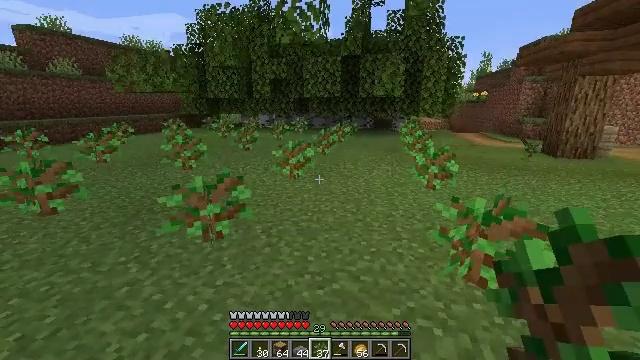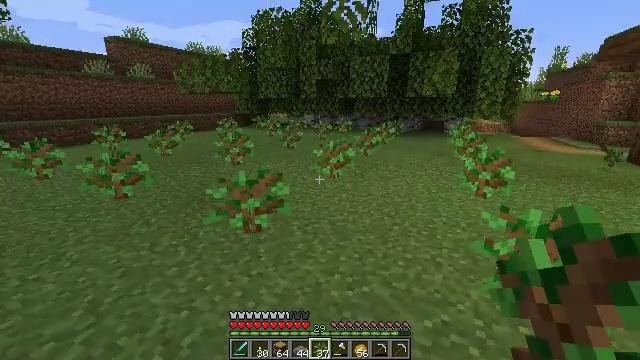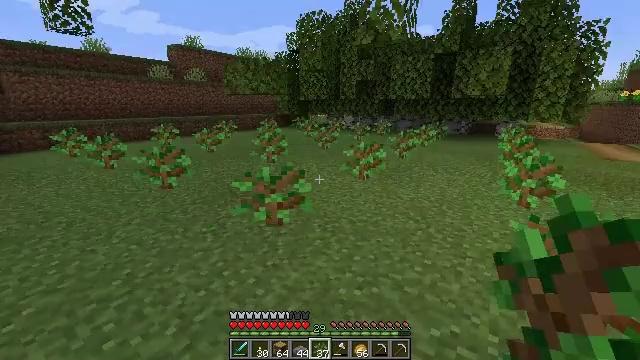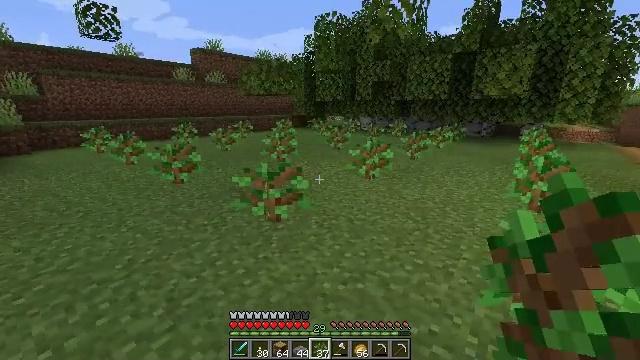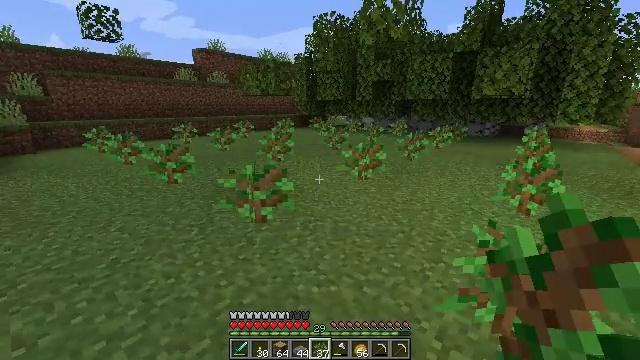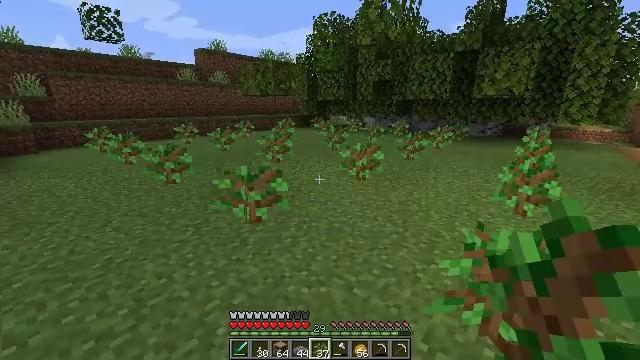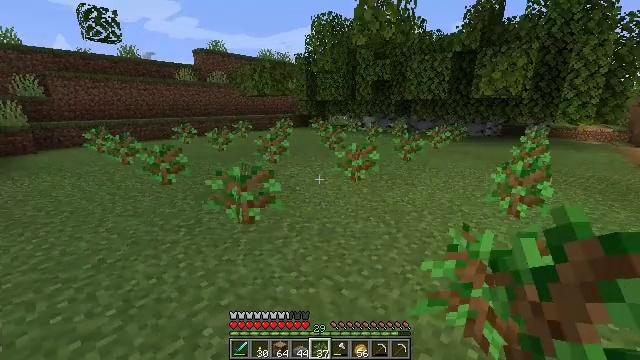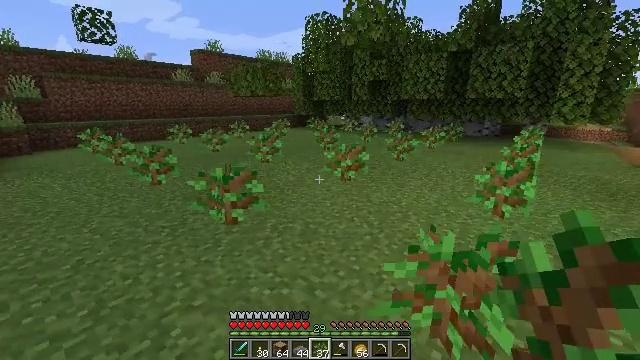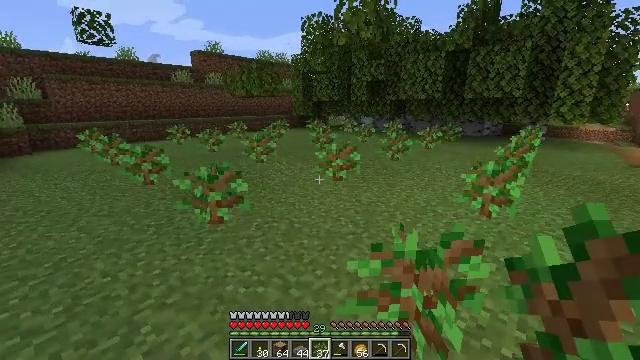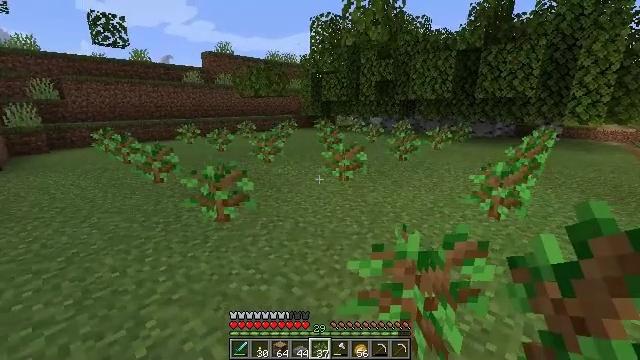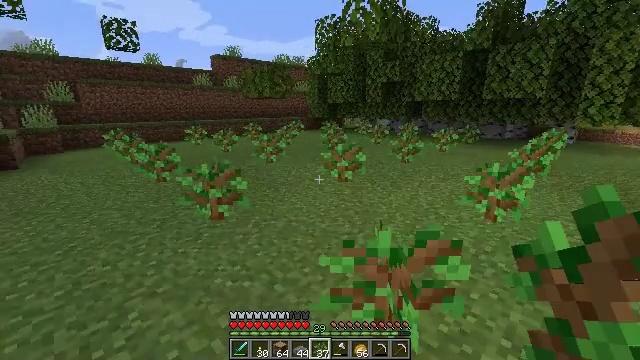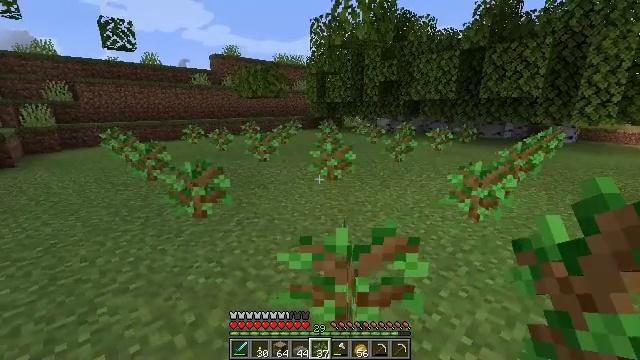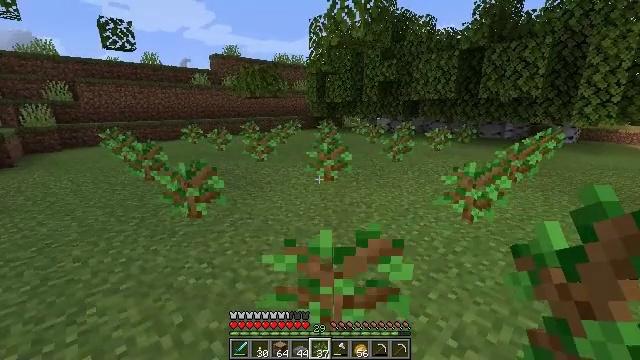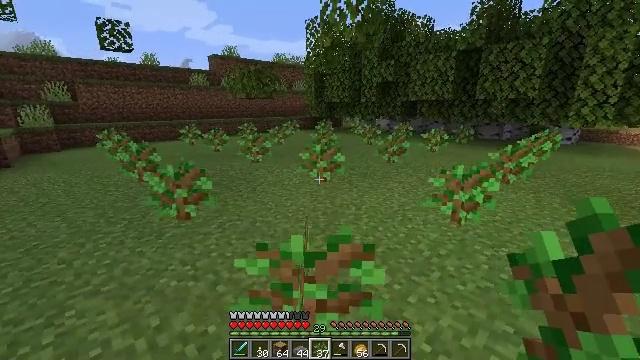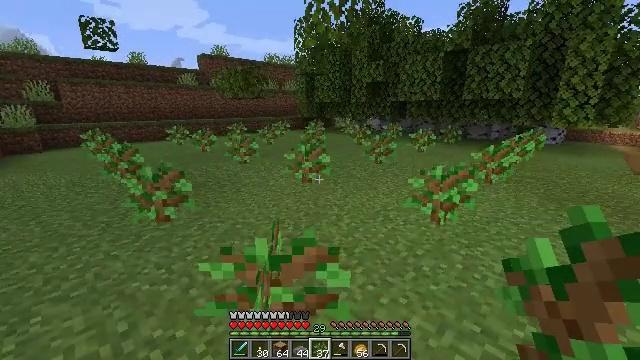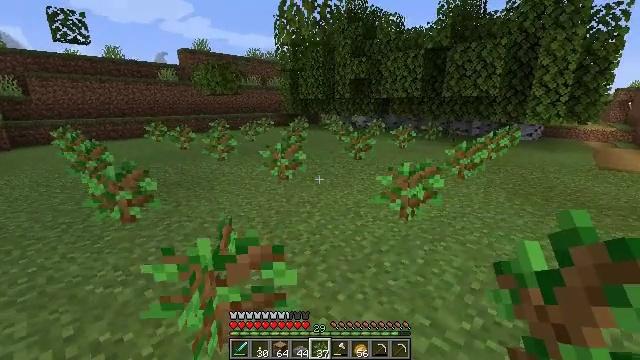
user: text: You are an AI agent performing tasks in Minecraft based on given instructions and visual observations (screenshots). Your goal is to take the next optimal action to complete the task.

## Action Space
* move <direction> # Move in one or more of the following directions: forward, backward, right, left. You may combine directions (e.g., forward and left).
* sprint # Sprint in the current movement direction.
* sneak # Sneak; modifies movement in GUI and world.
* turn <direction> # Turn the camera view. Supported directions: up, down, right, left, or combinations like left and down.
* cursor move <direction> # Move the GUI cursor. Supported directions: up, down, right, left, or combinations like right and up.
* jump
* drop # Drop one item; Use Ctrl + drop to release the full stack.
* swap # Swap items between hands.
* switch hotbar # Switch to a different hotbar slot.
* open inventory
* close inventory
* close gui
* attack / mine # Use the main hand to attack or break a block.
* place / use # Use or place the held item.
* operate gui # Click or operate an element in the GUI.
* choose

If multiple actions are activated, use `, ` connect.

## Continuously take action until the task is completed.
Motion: motion action
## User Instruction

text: Mine the birch log from the tree.
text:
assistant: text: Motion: move right, turn left
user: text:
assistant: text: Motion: move right, turn left
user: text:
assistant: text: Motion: move right, turn left
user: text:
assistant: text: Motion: move right, turn left
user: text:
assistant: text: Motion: move right
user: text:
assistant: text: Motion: move right
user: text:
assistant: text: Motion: move right
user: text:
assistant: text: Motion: move right
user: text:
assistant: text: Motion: move right, turn left
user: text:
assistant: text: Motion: move right, turn left
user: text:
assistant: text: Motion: move right
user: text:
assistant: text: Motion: move right
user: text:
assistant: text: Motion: move right
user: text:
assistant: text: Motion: move right, turn right
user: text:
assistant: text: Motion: move right, turn right
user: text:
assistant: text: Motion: move right, turn down
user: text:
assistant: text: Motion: move right
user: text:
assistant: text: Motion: move forward and move right
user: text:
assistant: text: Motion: move forward and move right
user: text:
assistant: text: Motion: move forward and move right
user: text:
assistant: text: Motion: move forward and move right
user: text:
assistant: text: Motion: move forward and move right
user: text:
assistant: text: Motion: move forward and move right
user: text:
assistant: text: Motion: move forward and move right
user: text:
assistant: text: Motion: move forward and move right, turn right and up
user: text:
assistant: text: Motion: move forward and move right
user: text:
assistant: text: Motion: move forward and move right, turn left
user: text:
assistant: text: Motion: move forward and move right, turn left
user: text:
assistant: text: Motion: move forward and move right, turn left
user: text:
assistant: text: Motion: move forward and move right, turn left